Field crop: tomato
Growth stage: 1
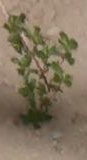
Species: portulaca